【题型】填空题　【知识点】解析几何　【难度】medium
\textbf{变式3}双曲线 \( C_1: \frac{x^2}{a^2} - \frac{y^2}{b^2} = 1 \) 的左、右焦点分别为 \( F_1 \) 和 \( F_2 \)，若以点 \( F_2 \) 为焦点的抛物线 \( C_2: y^2 = 2px (p > 0) \) 与 \( C_1 \) 在第一象限交于点 \( P \)，且 \( \angle PF_2F_1 = \frac{\pi}{4} \)，则 \( C_1 \) 的离心率为 \underline{\quad\quad\quad}。
【解答】
\noindent
\textbf{【答案】} \(\sqrt{2}+1\)

\vspace{1em}
\noindent
\textbf{【分析】} 过 \(P\) 作抛物线准线的垂线，垂足为 \(M\)，设 \(|PF_2|=t\)，由 \(F_2\) 是抛物线的焦点，可得 \(|PM|\)，再由 \(\angle PF_2F_1 = \frac{\pi}{4}\)，可求得 \(|PF_1|\)，在 \(\triangle PF_1F_2\) 中由余弦定理可得 \(|F_1F_2|\)，再根据双曲线及离心率的定义可求出离心率。

\vspace{1em}
\noindent
\textbf{【详解】} 如图过 \(P\) 作抛物线准线的垂线，垂足为 \(M\)，设 \(|PF_2| = t\)，

因为 \(F_2\) 是抛物线的焦点，\(\therefore |PM| = |PF_2| = t\)

\(\because \angle PF_2F_1 = \frac{\pi}{4}\)，\(\therefore |PF_1| = \frac{t}{\cos \angle F_2PM} = \frac{t}{\cos \angle PF_2F_1} = \frac{t}{\cos \frac{\pi}{4}} = \sqrt{2}t\)，

在 \(\triangle PF_1F_2\) 中，由余弦定理得 \(|PF_2|^2 = |PF_1|^2 + |F_1F_2|^2 - 2|PF_1| \cdot |F_1F_2| \cdot \cos \angle PF_1F_2\)，

\(\therefore t^2 = (\sqrt{2}t)^2 + |F_1F_2|^2 - 2\sqrt{2}t \cdot |F_1F_2| \cdot \frac{\sqrt{2}}{2}\)，

即 \(|F_1F_2|^2 - 2t \cdot |F_1F_2| + t^2 = 0\)，解得 \(|F_1F_2| = t\)

又 \(\because F_1\) 和 \(F_2\) 是双曲线的左、右焦点，

\(\therefore 2c = |F_1F_2| = t\)，\(2a = ||PF_1| - |PF_2|| = \sqrt{2}t - t = (\sqrt{2}-1)t\)

\(\therefore e = \frac{c}{a} = \frac{2c}{2a} = \frac{t}{(\sqrt{2}-1)t} = \sqrt{2}+1\).

\noindent
故答案为：\(\sqrt{2}+1\)
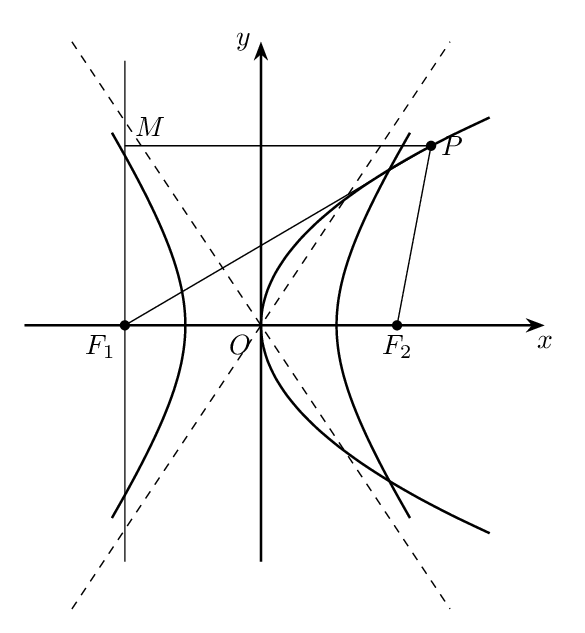